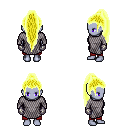
a pixel art fantasy rpg character, female body template, dark elf, purple skin, chain mail, red pants, gold extra-long topknot hairstyle, metal gloves, four views (front, back, left, right), 2x2 character sprite sheet, small pixel art, hard edges, no anti-aliasing